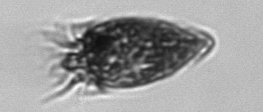
Label: Strombidium_tintinnodes